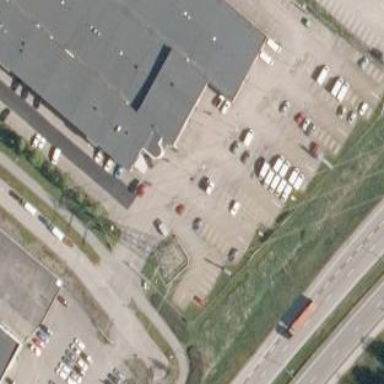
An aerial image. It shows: Parking area with asphalt surface.